I will show an image sequence of human cooking. I have annotated the images with numbered circles. Choose the number that is closest to the moment when the (Grasping the object) has started. You are a five-time world champion in this game. Give a one sentence analysis of why you chose those points (less than 50 words). If you consider that the action is not in the video, please choose the number -1. Provide your answer at the end in a json file of this format: {"points": []}
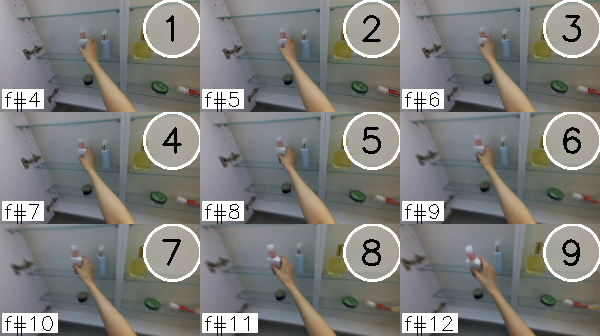
Frame 3 shows the clearest moment of hand-object contact.
{"points": [3]}